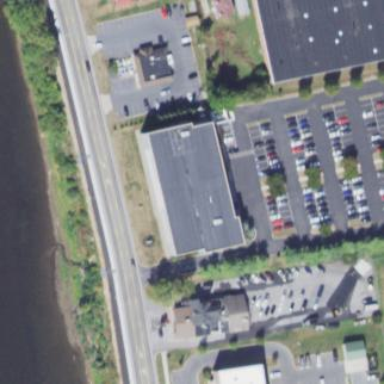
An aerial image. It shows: Commercial building.